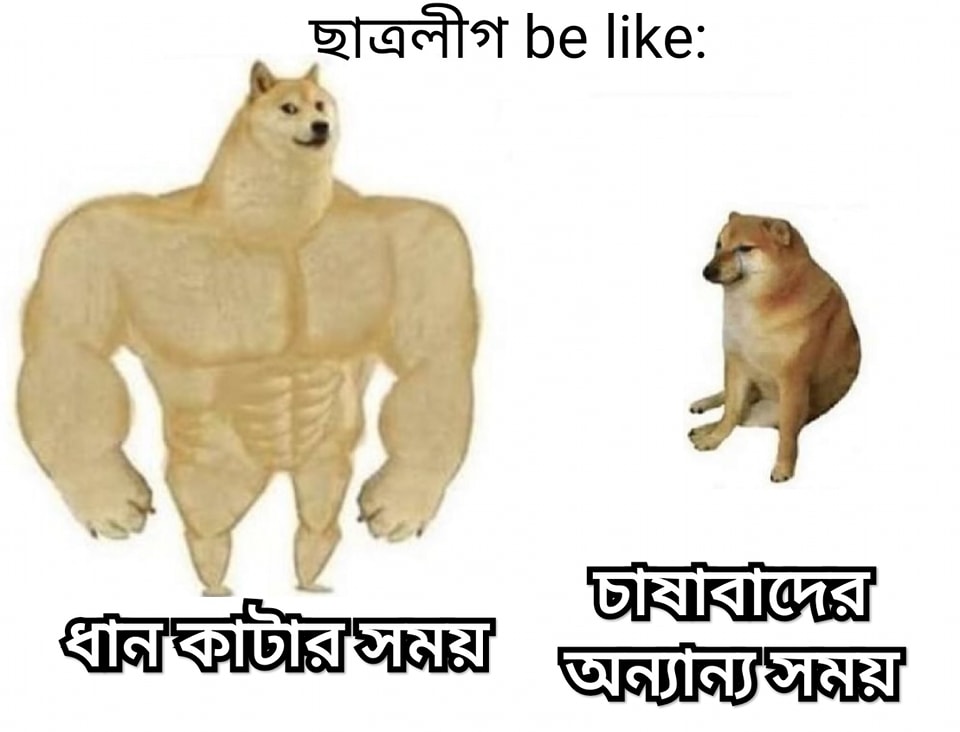
Text: ছাত্রলীগ: ধান কাটার সময় চাষাবাদের অন্যান্য সময়
Label: Hate
Hate category: Political
Targeted group: Organization